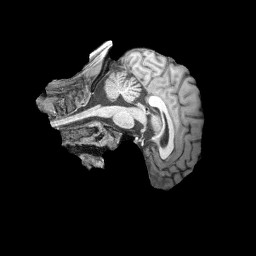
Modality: T1w
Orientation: sagittal
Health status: healthy